Aerial crown-view tile of a tropical tree (Barro Colorado Island, Panama), acquired 20240611:
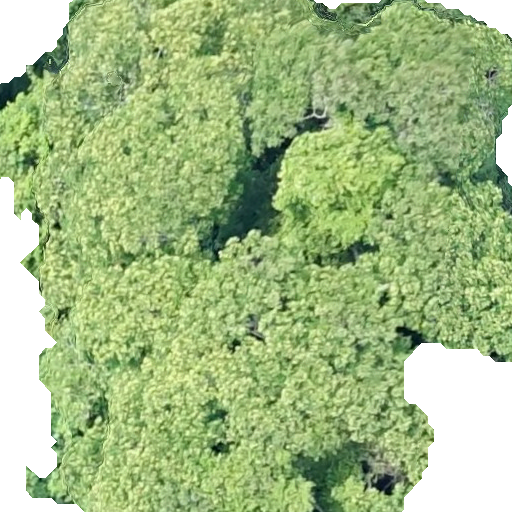
Species: Dipteryx oleifera
GBIF accepted scientific name: Dipteryx oleifera
Crown area: 417.892 m²